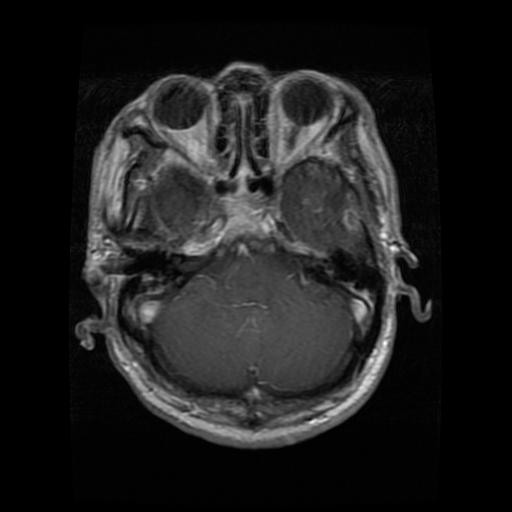
Label: glioma